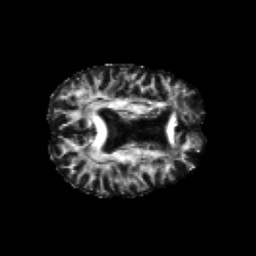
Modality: FA
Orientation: axial
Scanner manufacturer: siemens
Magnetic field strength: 3 T
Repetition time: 6.8 s
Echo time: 0.093 s